Question: I was trying to make a crystal bar by using CSS.

<URL>
The 3 shapes would be misplaced according to the different resolution of display. I've met so many times of putting shapes in the right places. Is there a better way to manipulate the place of shapes?
EDIT:
My second method (<URL>
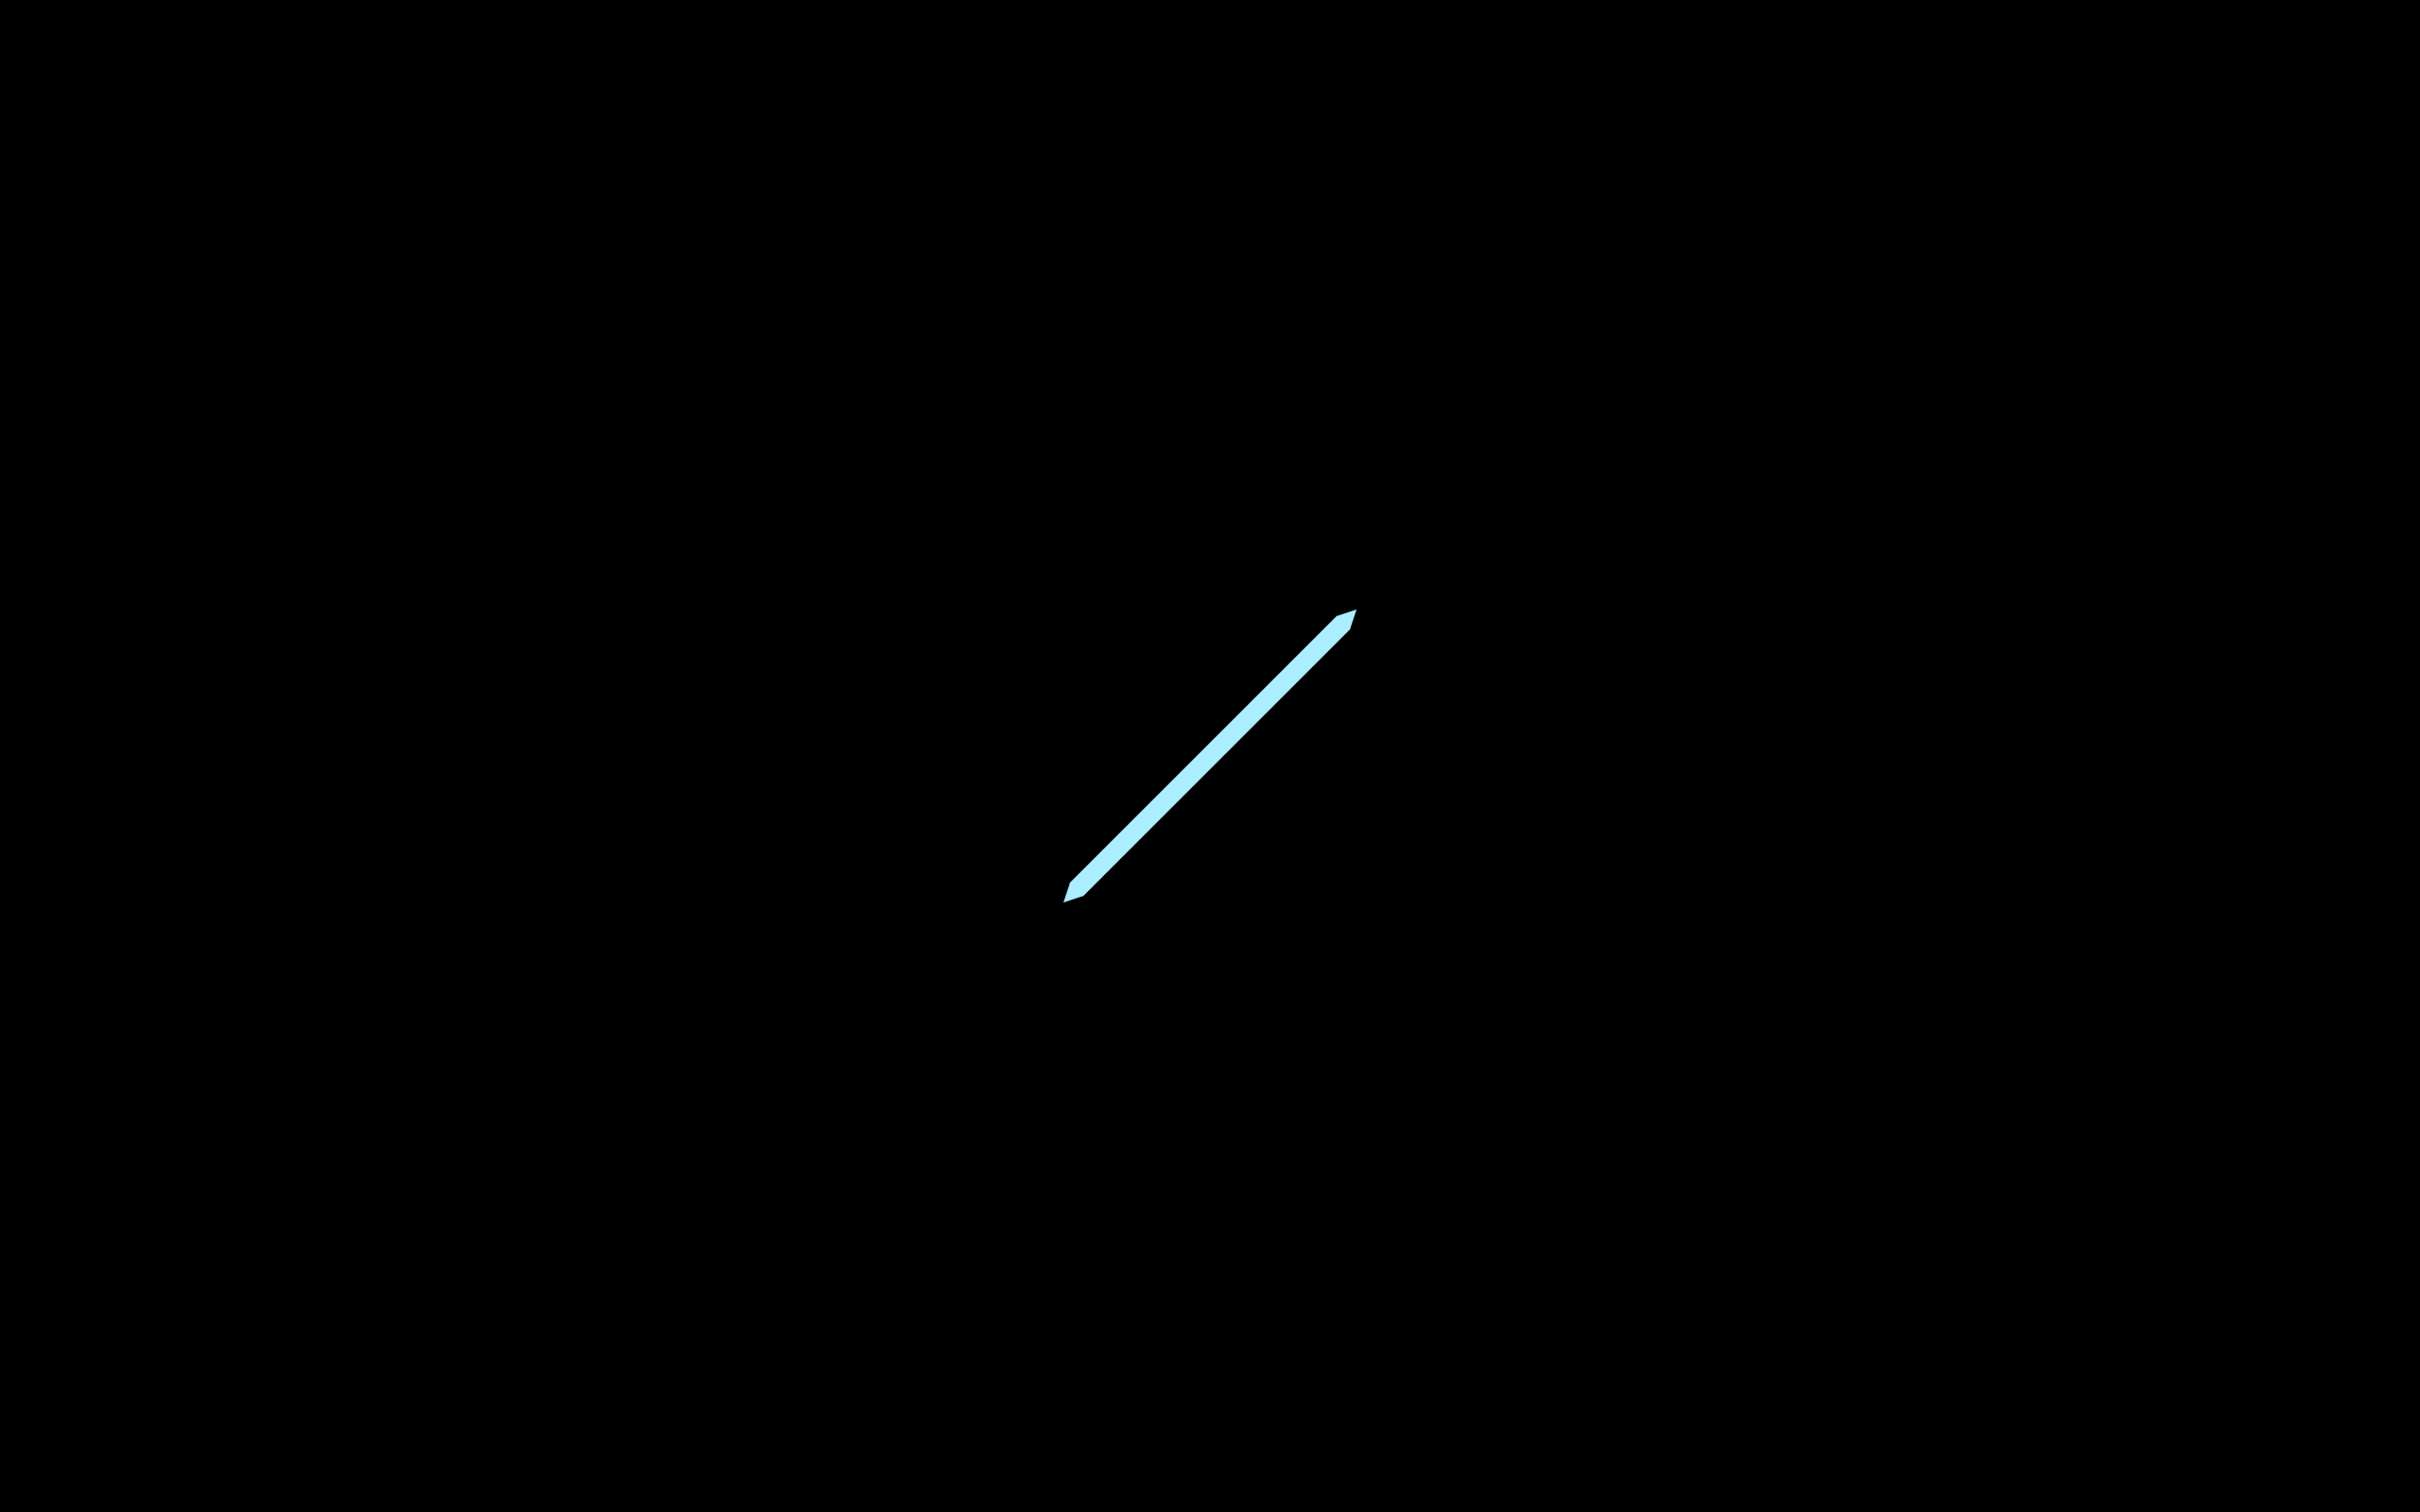
Answer: This what you had in mind?
<URL>
'''
<div class="bar"></div>
body {
background: #111;
}
.bar {
position: absolute;
top: 0;
left: 0;
right: 0;
bottom: 0;
margin: auto;
width: 10px;
height: 200px;
background-color: #aef;
-webkit-transform: rotate(45deg);
-ms-transform: rotate(45deg);
transform: rotate(45deg);
}
.bar:before, .bar:after {
position: absolute;
left: 0;
width: 0;
height: 0;
border-left: 5px solid transparent;
border-right: 5px solid transparent;
content: '';
}
.bar:before {
top: -10px;
border-bottom: 10px solid #aef;
}
.bar:after {
bottom: -10px;
border-top: 10px solid #aef;
}
'''